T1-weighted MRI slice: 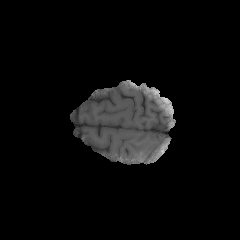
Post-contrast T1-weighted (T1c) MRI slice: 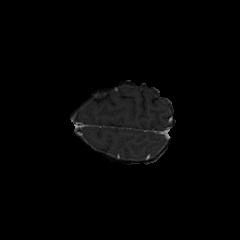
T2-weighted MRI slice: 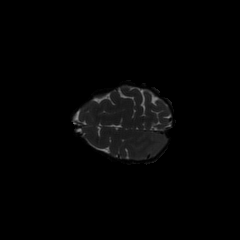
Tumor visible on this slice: no